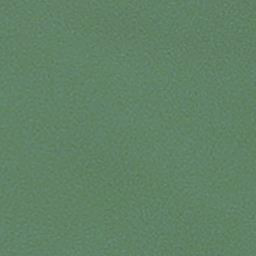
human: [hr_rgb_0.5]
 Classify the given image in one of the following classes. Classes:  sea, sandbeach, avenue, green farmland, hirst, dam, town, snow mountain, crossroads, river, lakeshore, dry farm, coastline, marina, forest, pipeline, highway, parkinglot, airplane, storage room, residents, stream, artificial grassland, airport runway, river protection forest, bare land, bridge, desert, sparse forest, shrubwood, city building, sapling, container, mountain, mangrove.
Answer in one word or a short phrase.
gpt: sea